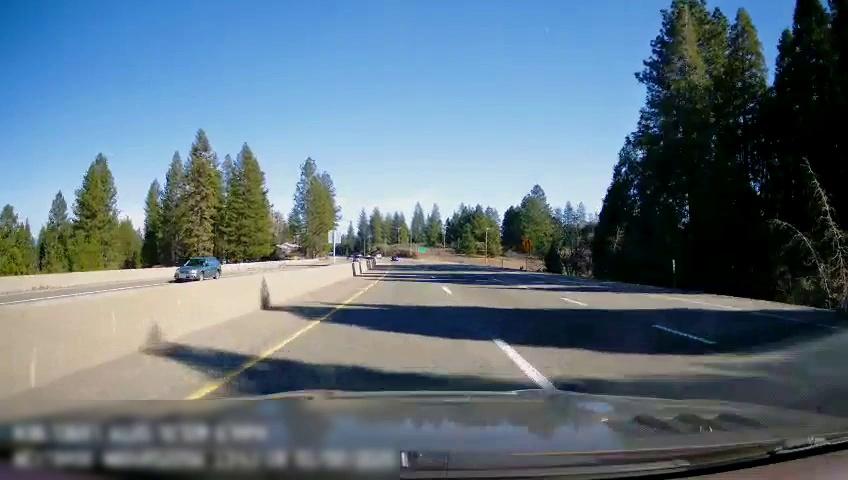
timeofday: Day
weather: Sunny
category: Drivable Space
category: Drivable Space
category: Vehicles | SUV
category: Lanes | Opposite Lane
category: Lanes | Current Lane
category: Lanes | Alternate Lane
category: Lanes | Alternate Lane
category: Lanes | Current Lane
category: Lanes | Opposite Lane
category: Traffic | Signs